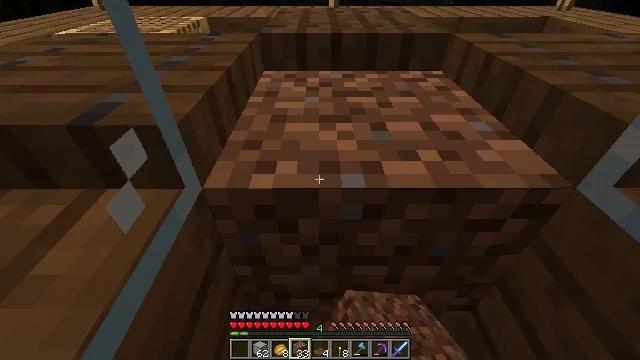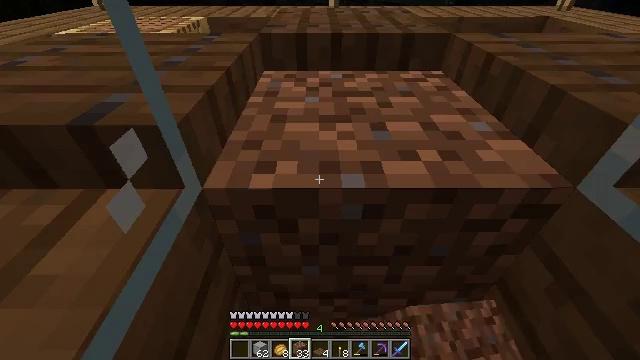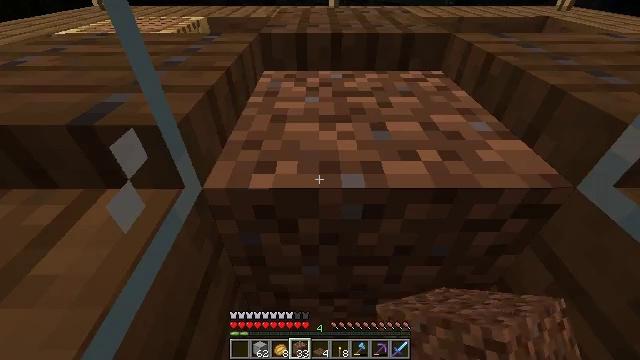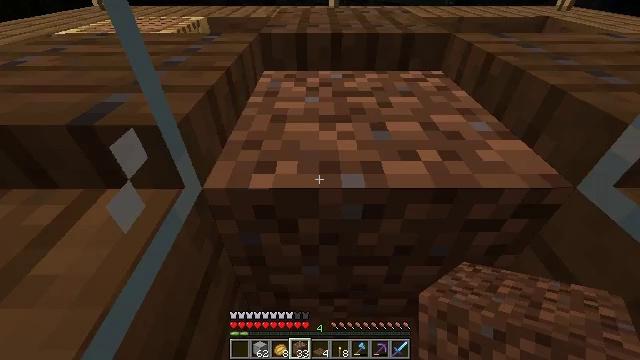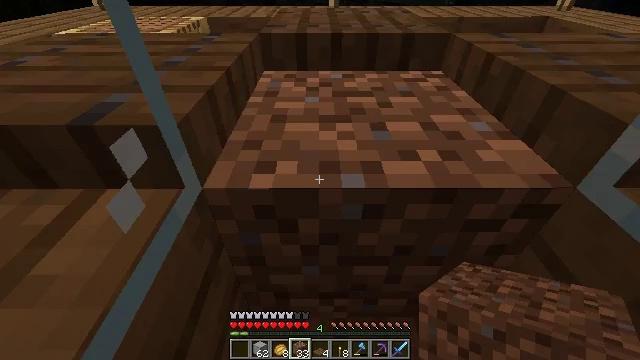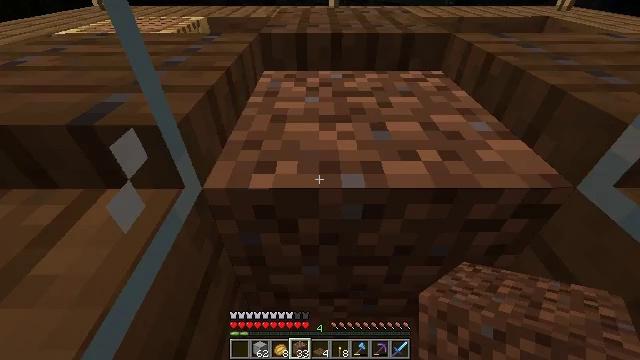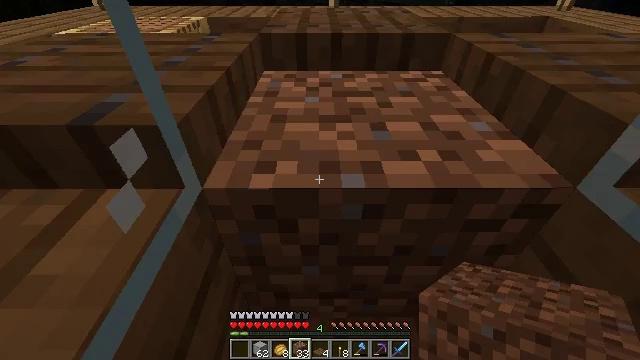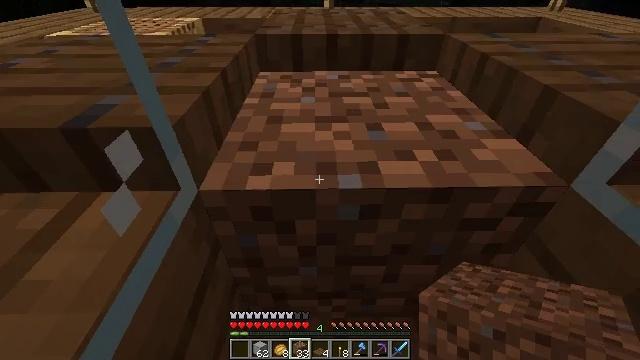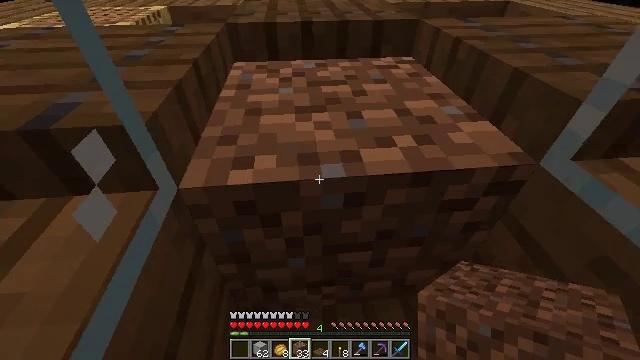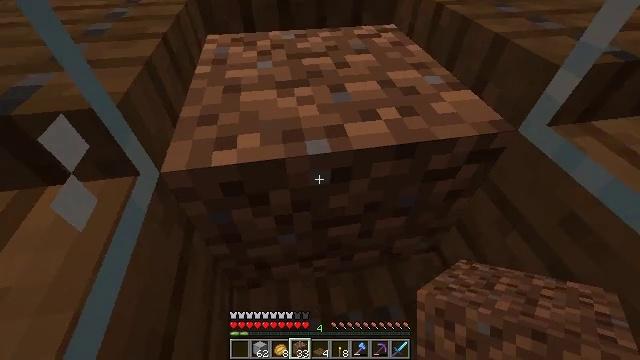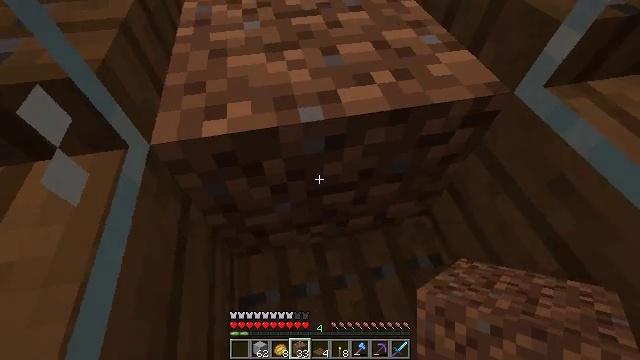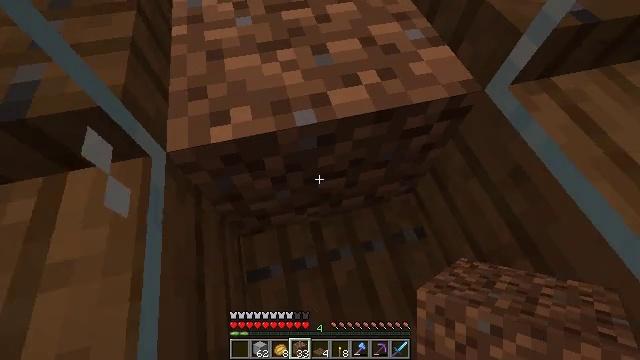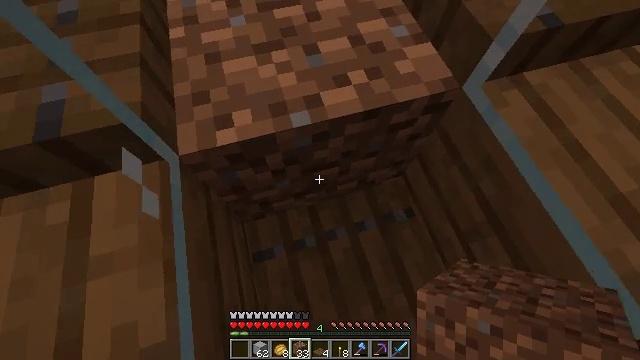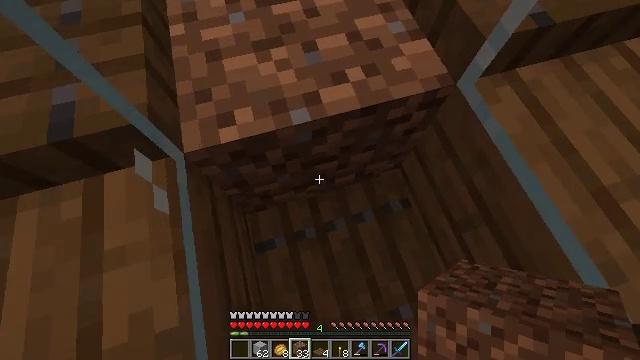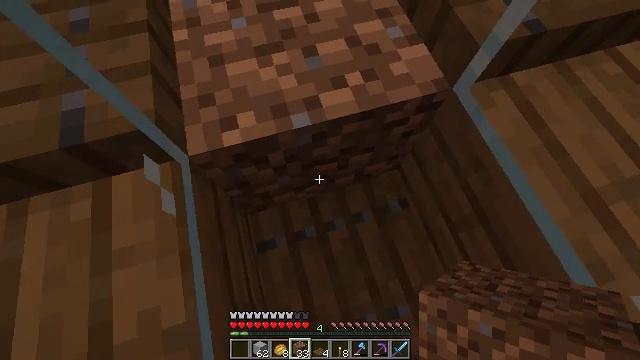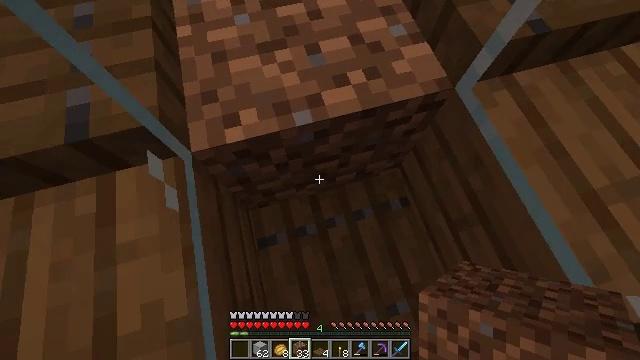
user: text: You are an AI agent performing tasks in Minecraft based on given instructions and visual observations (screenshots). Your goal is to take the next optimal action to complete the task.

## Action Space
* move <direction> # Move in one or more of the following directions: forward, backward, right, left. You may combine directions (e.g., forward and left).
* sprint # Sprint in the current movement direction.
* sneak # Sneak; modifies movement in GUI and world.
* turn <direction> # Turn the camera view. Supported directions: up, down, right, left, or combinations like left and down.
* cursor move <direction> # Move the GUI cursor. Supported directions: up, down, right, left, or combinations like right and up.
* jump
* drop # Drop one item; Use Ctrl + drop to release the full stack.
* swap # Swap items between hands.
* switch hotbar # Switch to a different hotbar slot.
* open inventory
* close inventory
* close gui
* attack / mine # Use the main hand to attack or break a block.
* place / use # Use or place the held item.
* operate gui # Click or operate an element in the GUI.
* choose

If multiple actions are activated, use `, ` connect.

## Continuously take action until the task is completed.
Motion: motion action
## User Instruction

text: Collect the spruce trapdoor from its position.
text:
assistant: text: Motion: sneak
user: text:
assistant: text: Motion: sneak
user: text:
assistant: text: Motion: sneak
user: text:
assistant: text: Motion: sneak
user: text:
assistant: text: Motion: sneak
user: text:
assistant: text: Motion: sneak
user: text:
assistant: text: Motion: sneak
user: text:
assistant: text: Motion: sneak, turn right and down
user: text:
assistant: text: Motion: sneak, turn right and down
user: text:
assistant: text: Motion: turn right and down
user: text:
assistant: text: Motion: turn right and down
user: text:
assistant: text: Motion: turn right and down
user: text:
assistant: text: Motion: turn down
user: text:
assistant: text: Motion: no_op
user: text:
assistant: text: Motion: no_op
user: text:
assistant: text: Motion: no_op
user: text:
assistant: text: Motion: no_op
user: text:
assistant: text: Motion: no_op
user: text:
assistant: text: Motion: no_op
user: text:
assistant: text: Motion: no_op
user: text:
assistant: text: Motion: no_op
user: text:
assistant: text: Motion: no_op
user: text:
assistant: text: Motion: no_op
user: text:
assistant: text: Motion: no_op
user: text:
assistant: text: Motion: no_op
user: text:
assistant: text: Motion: no_op
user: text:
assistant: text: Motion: no_op
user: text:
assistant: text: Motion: no_op
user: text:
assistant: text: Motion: no_op
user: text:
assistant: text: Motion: no_op